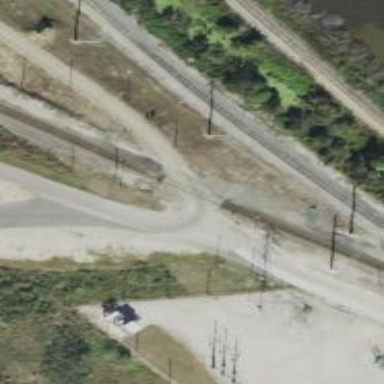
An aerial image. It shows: Railway level crossing.